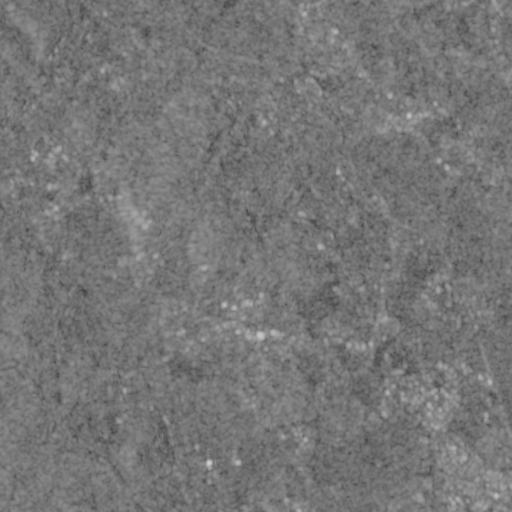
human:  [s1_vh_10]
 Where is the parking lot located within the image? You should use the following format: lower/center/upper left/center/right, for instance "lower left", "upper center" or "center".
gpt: The parking lot is located in the lower right of the image.
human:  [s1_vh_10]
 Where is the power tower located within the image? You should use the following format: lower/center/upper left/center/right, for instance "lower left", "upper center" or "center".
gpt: The power tower is located in the lower of the image.
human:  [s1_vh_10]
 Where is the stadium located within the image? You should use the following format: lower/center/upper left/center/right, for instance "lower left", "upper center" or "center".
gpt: The stadium is located in the lower right of the image.
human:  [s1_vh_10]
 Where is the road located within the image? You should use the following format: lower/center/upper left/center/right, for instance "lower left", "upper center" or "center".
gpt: There is no road in the image.

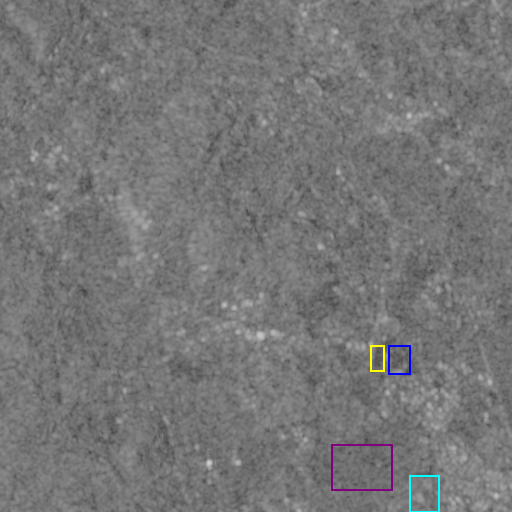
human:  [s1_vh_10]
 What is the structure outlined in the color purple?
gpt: The structure outlined in purple is a crop field.
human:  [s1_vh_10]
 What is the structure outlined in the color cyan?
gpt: The structure outlined in cyan is a park.
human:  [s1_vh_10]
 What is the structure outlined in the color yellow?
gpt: The structure outlined in yellow is a parking lot.
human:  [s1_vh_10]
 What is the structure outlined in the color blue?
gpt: The structure outlined in blue is a stadium.
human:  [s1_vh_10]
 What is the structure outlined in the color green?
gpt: There is no green outline.